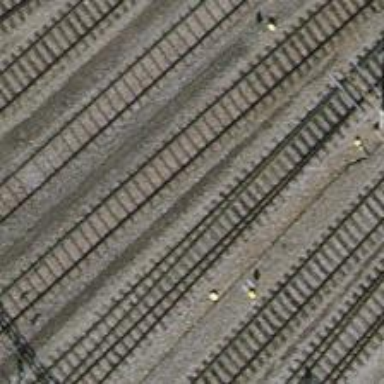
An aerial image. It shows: Rail yard with electrified contact lines for the trains.